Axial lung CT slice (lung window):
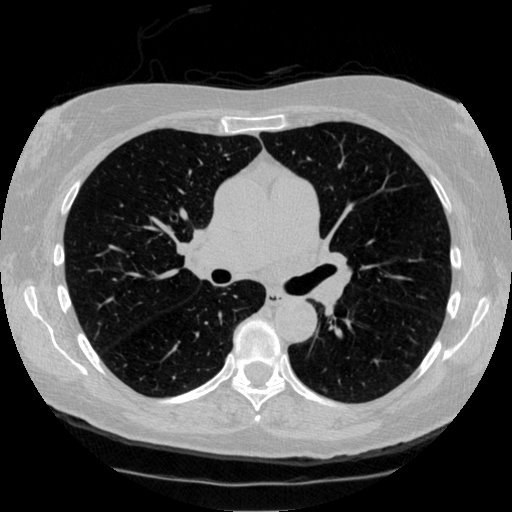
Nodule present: no